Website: walmart
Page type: address-validator
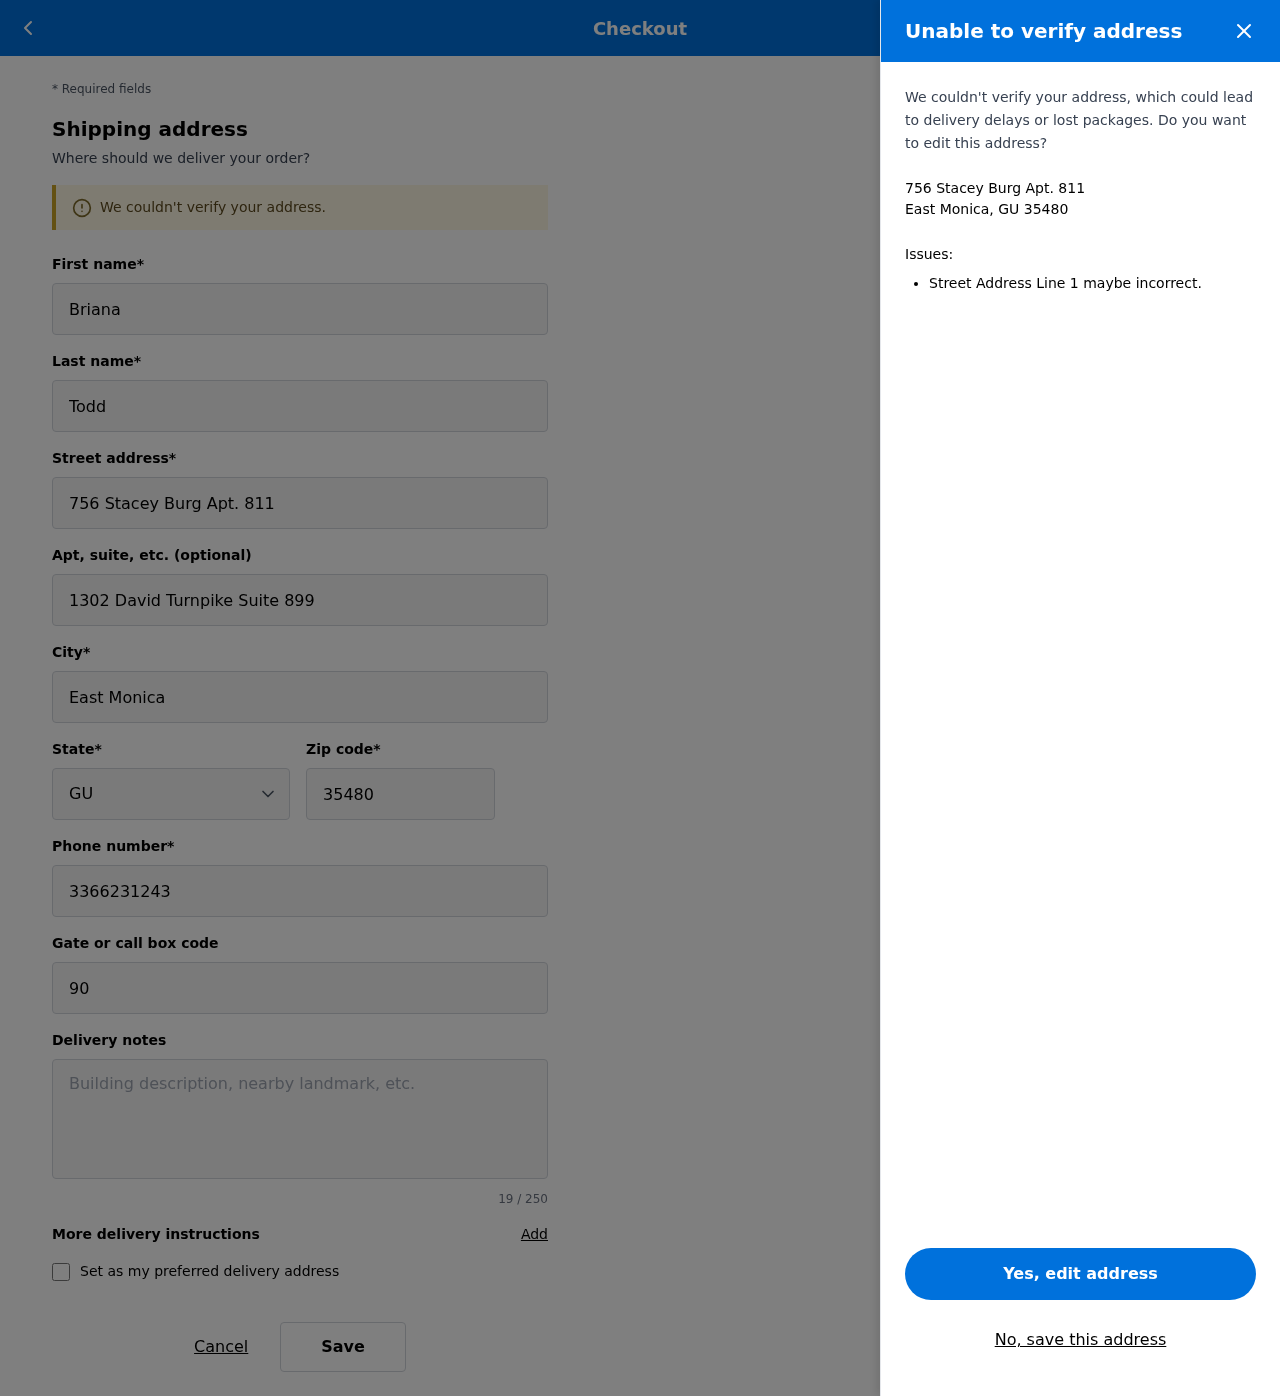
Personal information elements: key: PII_CITY_STATE_ZIP
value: East Monica, GU 35480
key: PII_DELIVERY_INSTRUCTIONS
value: Leave at back porch
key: PII_STATE_ABBR
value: GU
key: PII_STREET
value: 756 Stacey Burg Apt. 811
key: PII_FIRSTNAME
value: Briana
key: PII_LASTNAME
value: Todd
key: PII_STREET2
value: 1302 David Turnpike Suite 899
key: PII_CITY
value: East Monica
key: PII_POSTCODE
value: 35480
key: PII_PHONE
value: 3366231243
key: PII_SECURITY_CODE
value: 9085